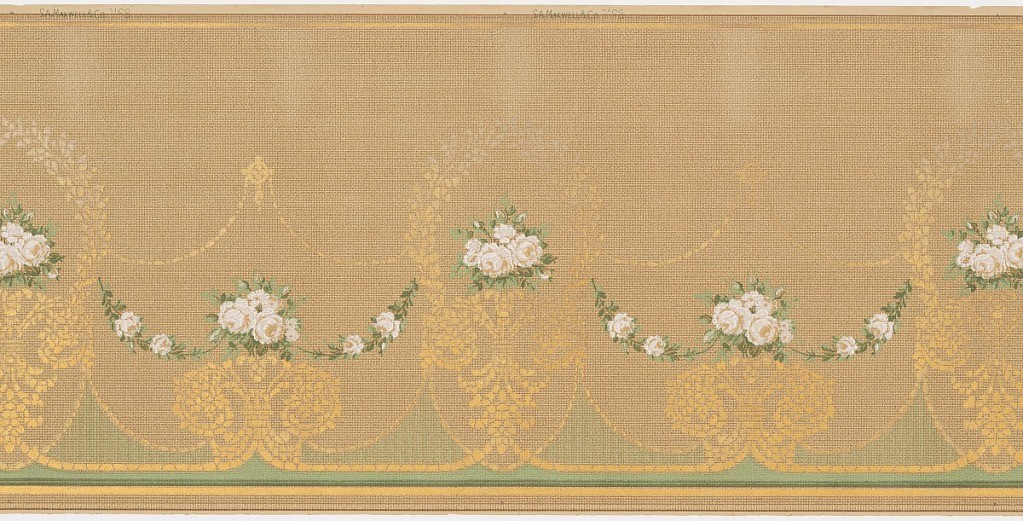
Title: Frieze
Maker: Maxwell & Co., S.A., Chicago, Illinois, USA
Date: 1905–1915
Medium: Machine-printed paper
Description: Floral rose bouquet in a wreath connected by floral swags on background printed to simulate a textile weave. Printed in shades of green, metallic gold, tan on tan ground.